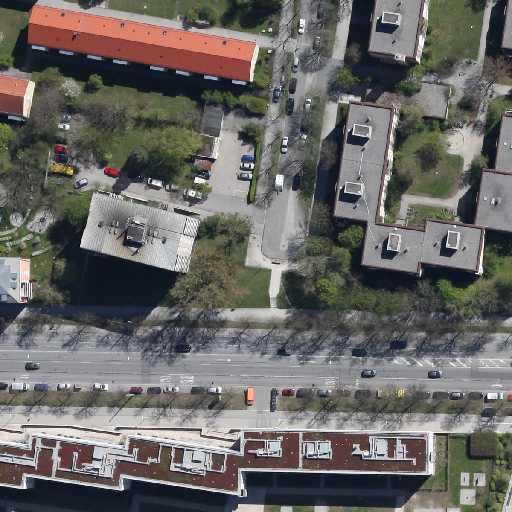
Referring expression: car driving on the road